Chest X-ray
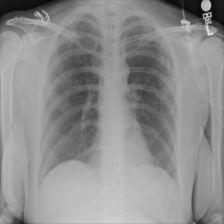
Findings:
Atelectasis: negative
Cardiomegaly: negative
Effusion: negative
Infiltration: negative
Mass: negative
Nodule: negative
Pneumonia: negative
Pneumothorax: negative
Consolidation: negative
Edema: negative
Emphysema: negative
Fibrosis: negative
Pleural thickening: negative
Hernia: negative